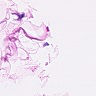
Metastatic tissue present: no